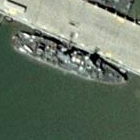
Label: destroyer